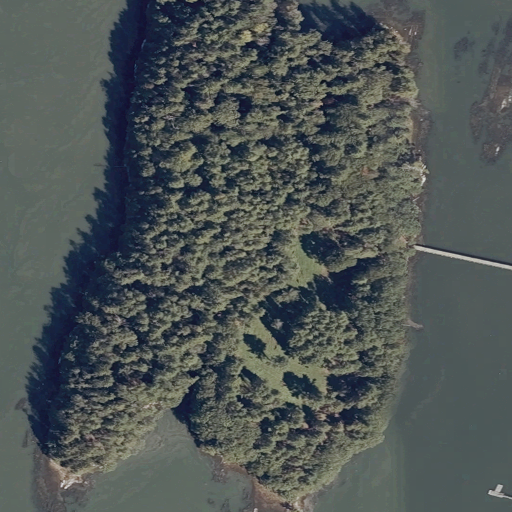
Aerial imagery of island in Maine named Tibbet Island containing open water, evergreen forest, mixed forest, herbaceous wetlands, shrub, and barren land